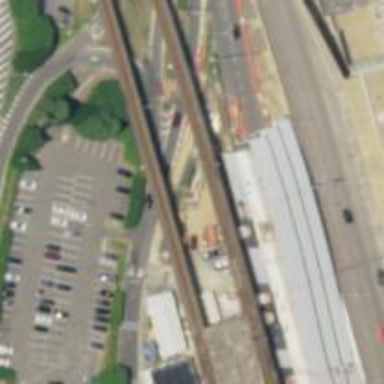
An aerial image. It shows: Bridge with electrified rail.